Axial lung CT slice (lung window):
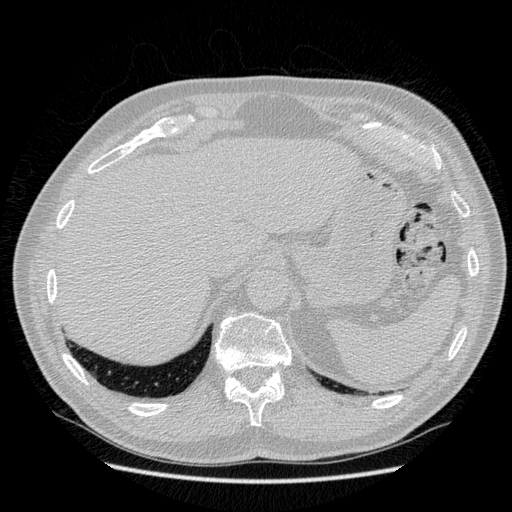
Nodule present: no